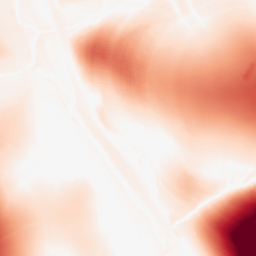
Category: morphological
Decomposition family: morphological
Decomposition parameters: operation: opening
size: 100
Upsampling method: bicubic_3x
Upsampling parameters: scale: 3
Upsampling scale: 3